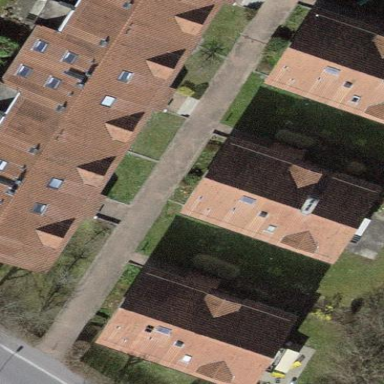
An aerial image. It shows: Residential building.